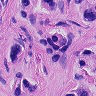
Metastatic tissue present: yes